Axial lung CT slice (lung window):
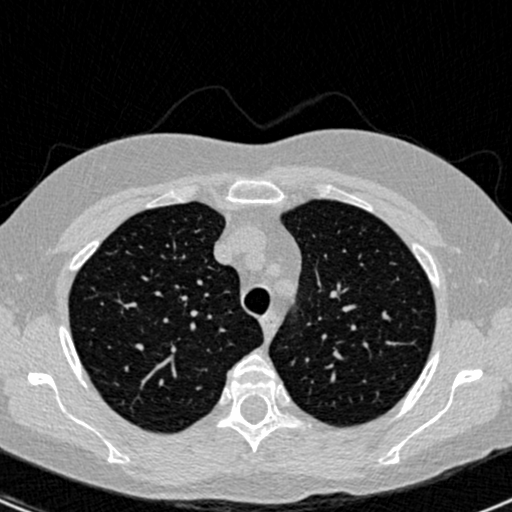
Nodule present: no